Question: for a long time i am looking for trick to develop a Blu like window where some leaf image is coming out from title bar. how they design such layout.
here is small image of custom title bar

please some one tell me how could i design this type of title bar where something coming out from title bar.
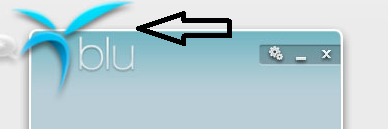
Answer: You can achieve this by setting an appropriate background image for the window and setting 'AllowsTransparency' to 'True':
'''
<Window x:Class="WpfApplication1.MainWindow"
xmlns="http://schemas.microsoft.com/winfx/2006/xaml/presentation"
xmlns:x="http://schemas.microsoft.com/winfx/2006/xaml"
Title="MainWindow" WindowStyle="None" AllowsTransparency="True">
<Window.Background>
<ImageBrush ImageSource="/bg.png"/>
</Window.Background>
'''
Then you have to create your own title bar, because the default one will not be displayed.